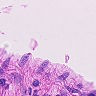
Metastatic tissue present: no